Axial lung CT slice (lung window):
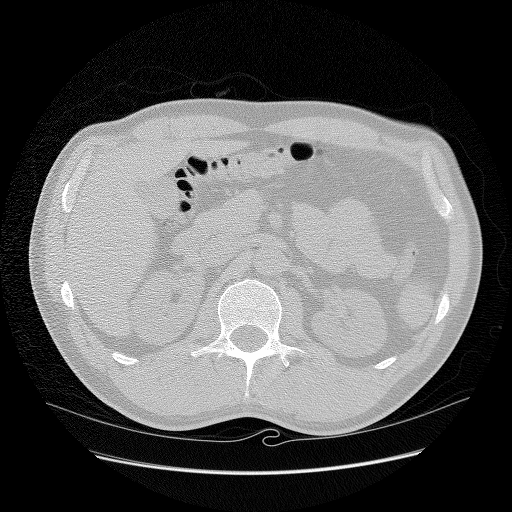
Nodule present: no